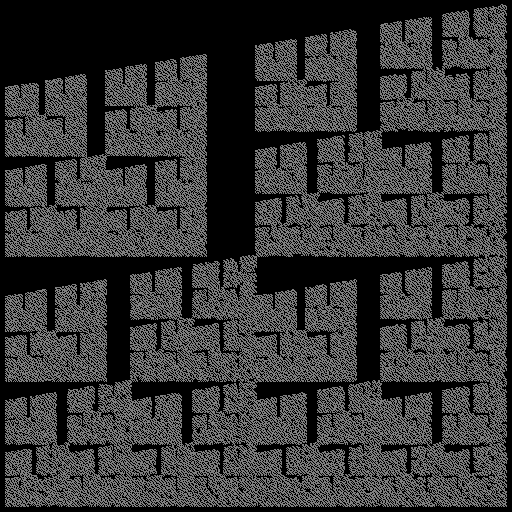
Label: castle